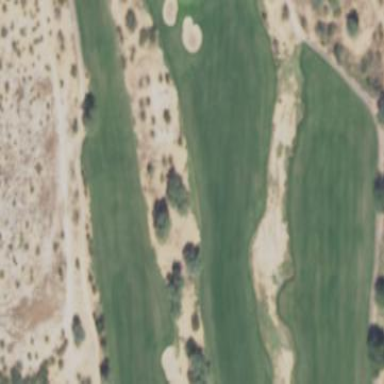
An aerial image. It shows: Area with grass used as rough in golf course.